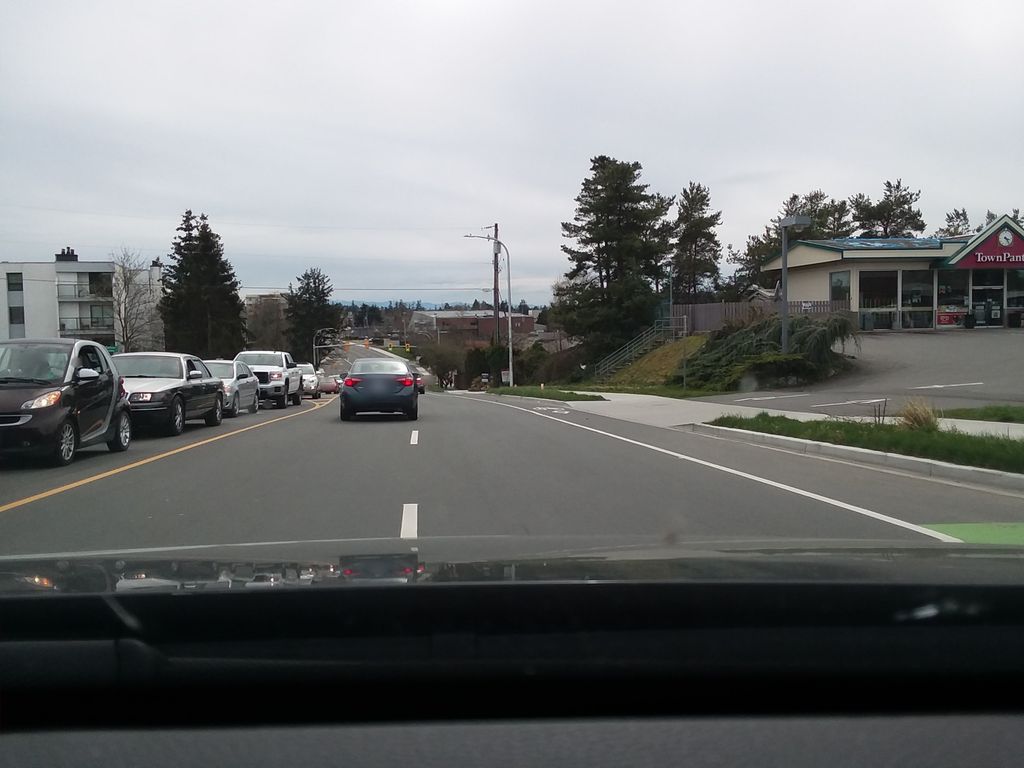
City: victoria